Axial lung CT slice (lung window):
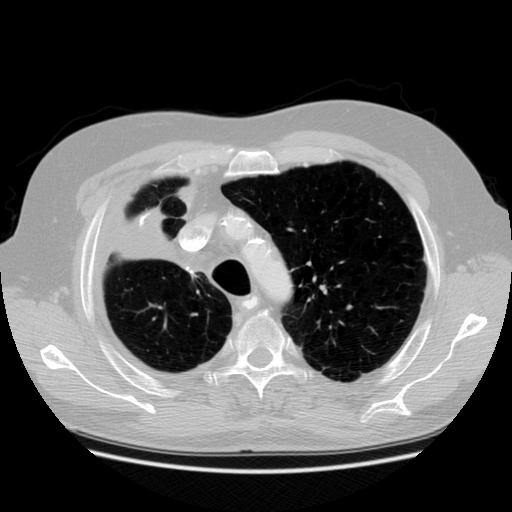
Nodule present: no